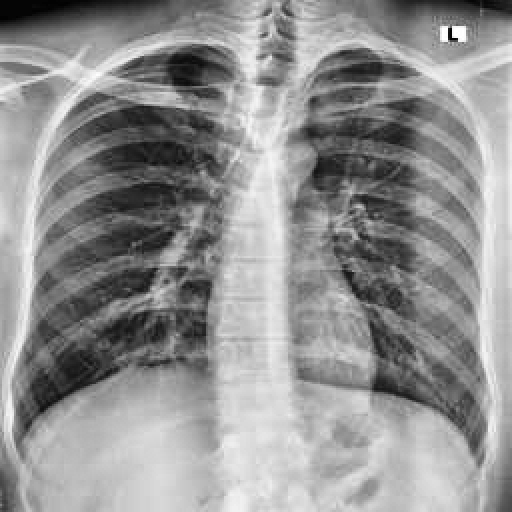
Finding: NORMAL